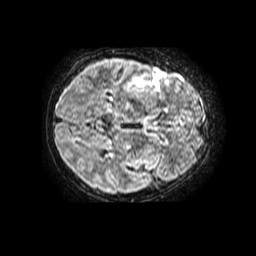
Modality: FLAIR
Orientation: axial
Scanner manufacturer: philips
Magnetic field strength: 1.5 T
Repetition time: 8 s
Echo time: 0.302 s